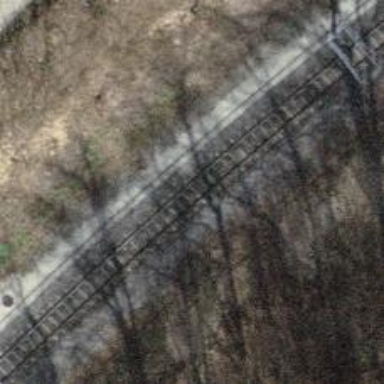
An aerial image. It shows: Narrow-gauge railway with single track. The railway is electrified with contact line.